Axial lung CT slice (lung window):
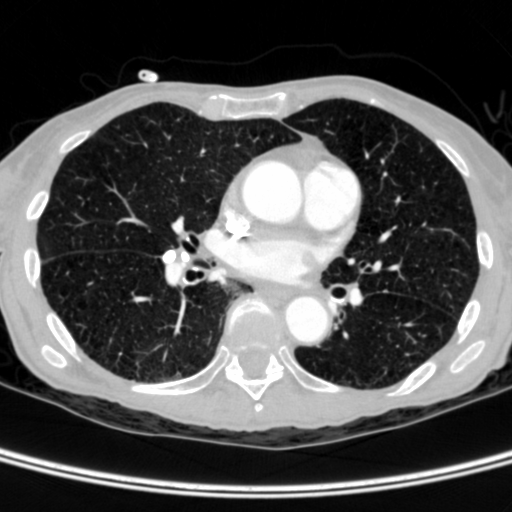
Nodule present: no